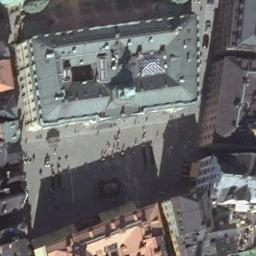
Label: church